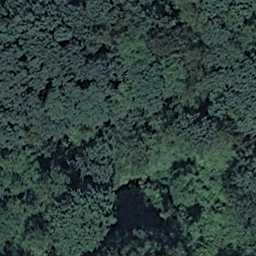
Label: forest